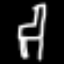
Label: chair